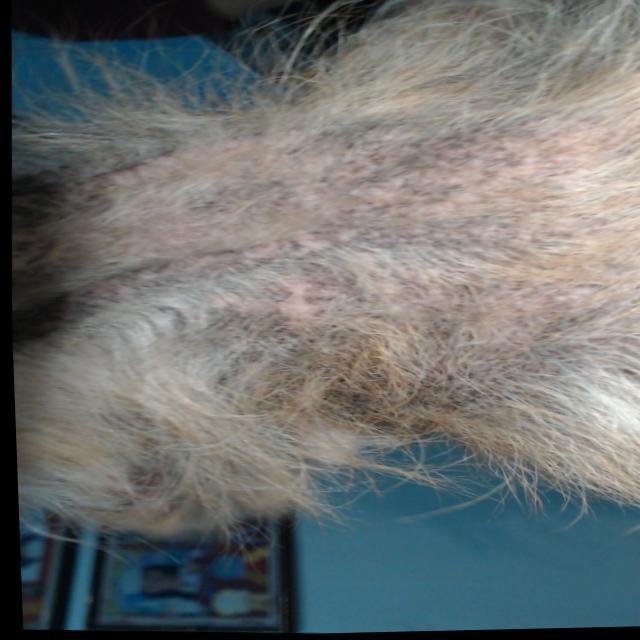
Canine demodicosis (Demodex mange) — caused by Demodex canis mites. Presents with alopecia, follicular papules, pustules, and comedones. Often localized on face and forelimbs.